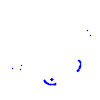
Particle: proton